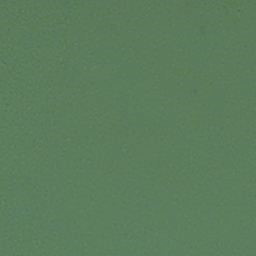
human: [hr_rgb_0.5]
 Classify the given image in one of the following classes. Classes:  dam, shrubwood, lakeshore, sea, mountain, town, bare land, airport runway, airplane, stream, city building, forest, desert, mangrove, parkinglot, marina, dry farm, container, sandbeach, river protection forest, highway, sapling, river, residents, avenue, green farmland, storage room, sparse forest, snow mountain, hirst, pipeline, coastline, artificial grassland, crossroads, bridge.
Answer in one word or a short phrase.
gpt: sea